Interaction volume radius: 5 \u00c5
Interaction volume height: 30 \u00c5
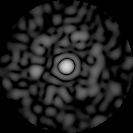
Disorder parameter: 0.8091